Question: Here it is. I created an 'UITableView' in current controller, and it's static cell type. When I touched the button, will push this controller to UINavigationController, I found that it will take 3s delay to open, that's slow, sometimes we will think that we didn't touch the button correctly, kind bad UX.
So I tried Time Profile Tool and saw it invoke Calendar library, I tried to remove these two 'UIDatePicker' from 'UITableView', and try it again, yes it's quick as its used to be around 1s.
So the question is how to remove this delay while it's still loading 'UIDatePicker' in it?

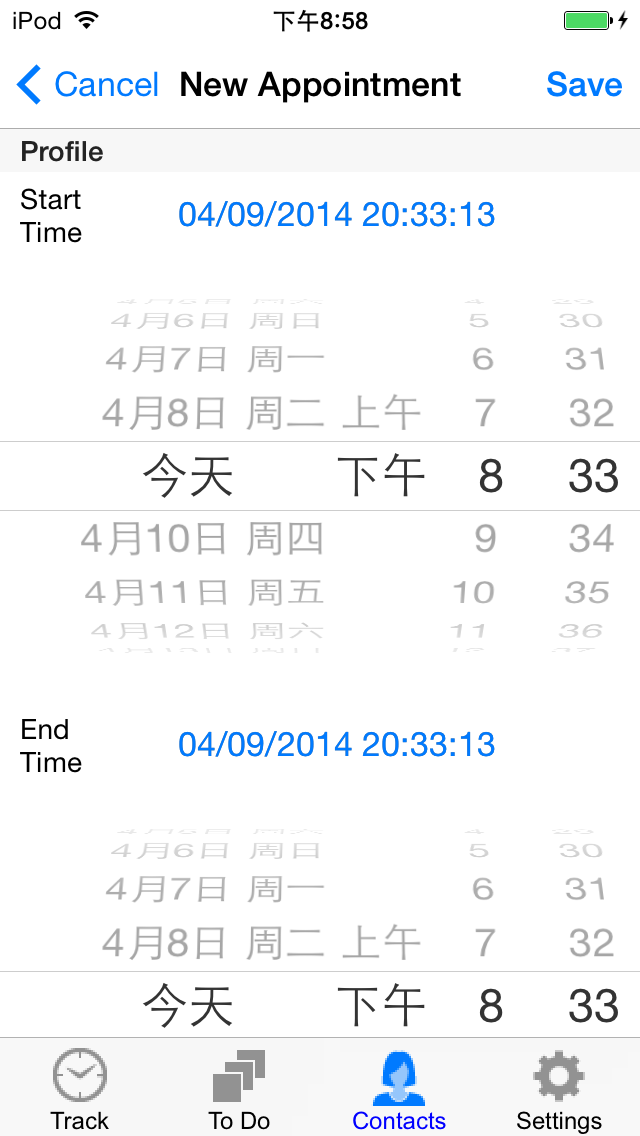
Answer: Loading that many UIDatePickers via Storyboard is sure to slow down your navigation.
- - -
My application required data on display so I created mine in viewWillAppear